Question: I have a query which contain table valued function. But when executing this attached error comming. How can I solve this?
'''
SELECT bg.Description, im.ERPItemCode,
(select Opening,Topup1,Topup2,Topup3,
Returnsv,SaleQty,SaleVal from dbo.GetOpeningByRepAcc(@Date,@RepAccId,@Cente![enter image description here][2]rId,im.Id)),
(select Name from dbo.DistributionCenter where Id = @CenterId) as center,
(select Name from dbo.SalesRepAcc where Id = @RepAccId)as repacc
FROM BudgetGroup AS bg
INNER JOIN ItemMaster AS im ON bg.Id = im.BudgetGroupId
WHERE (bg.Active = 1)
'''

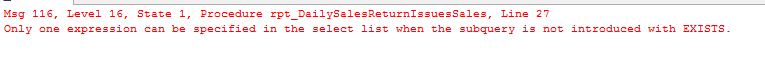
Answer: You can use 'outer apply' instead of subselect when you need to return more than one value from function:
'''
select
bg.Description,
im.ERPItemCode,
T1.Opening,
T1.Topup1,
T1.Topup2,
T1.Topup3,
T1.Returnsv,
T1.SaleQty,
T1.SaleVal,
(select Name from dbo.DistributionCenter where Id = @CenterId) as center,
(select Name from dbo.SalesRepAcc where Id = @RepAccId)as repacc
from BudgetGroup AS bg
inner join ItemMaster AS im ON bg.Id = im.BudgetGroupId
outer apply dbo.GetOpeningByRepAcc(@Date,@RepAccId,@CenterId,im.Id) as T1
where (bg.Active = 1)
'''